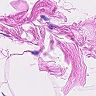
Metastatic tissue present: no